Field crop: maize
Growth stage: 1
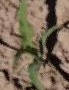
Species: maize